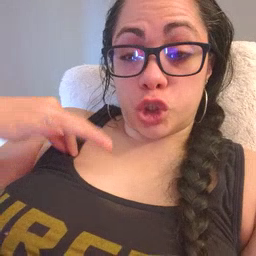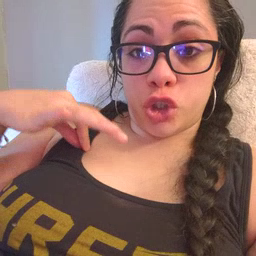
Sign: shirt